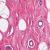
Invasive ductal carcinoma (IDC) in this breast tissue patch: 0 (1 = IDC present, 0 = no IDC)